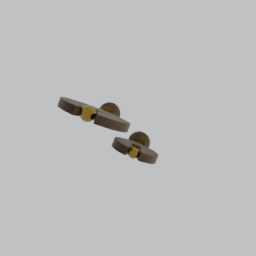
Label: decoration